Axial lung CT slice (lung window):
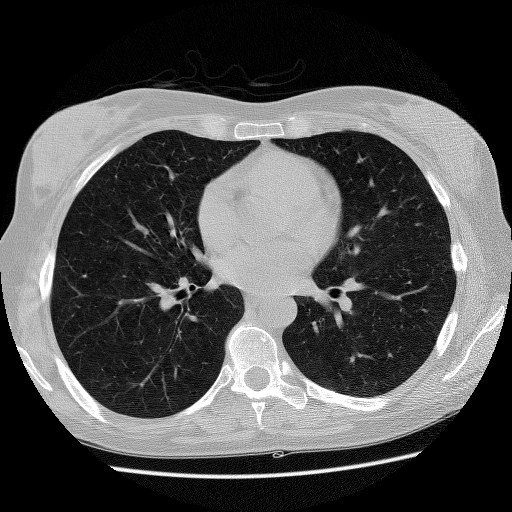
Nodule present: no